Question: I have set my Google Map object to view as a ROADMAP, but there is no traffic options like there is on the regular Google Maps. Below is the control I am trying to get. Is this possible via the map options in the API? I tried looking in the docs but there is nothing there for that (unless I am missing something).

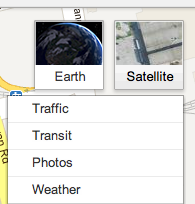
Answer: You can create a custom control as shown on <URL> from the documentation.